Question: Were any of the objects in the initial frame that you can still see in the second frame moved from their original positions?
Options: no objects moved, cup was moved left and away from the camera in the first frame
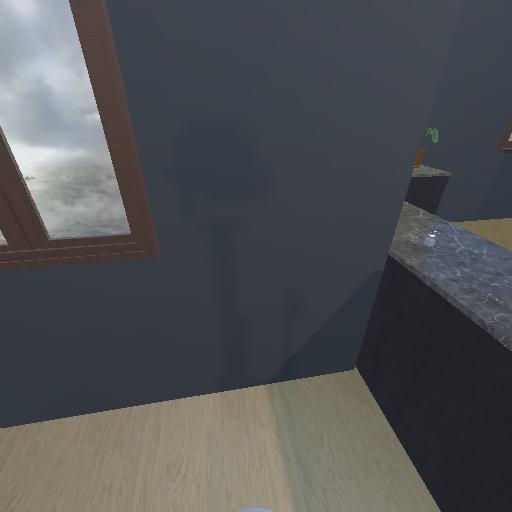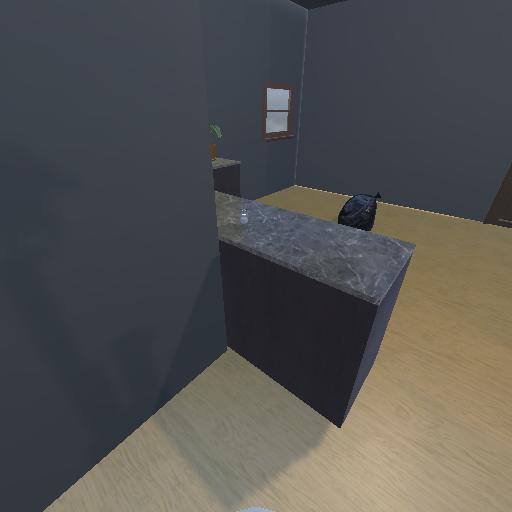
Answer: no objects moved